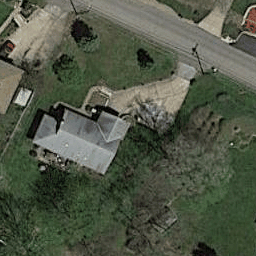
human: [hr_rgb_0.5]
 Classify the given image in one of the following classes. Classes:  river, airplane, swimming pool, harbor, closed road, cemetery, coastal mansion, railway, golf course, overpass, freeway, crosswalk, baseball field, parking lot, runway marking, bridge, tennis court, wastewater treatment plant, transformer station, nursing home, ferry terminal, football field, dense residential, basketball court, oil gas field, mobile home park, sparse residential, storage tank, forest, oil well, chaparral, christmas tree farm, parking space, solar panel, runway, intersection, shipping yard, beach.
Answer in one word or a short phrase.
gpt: sparse residential